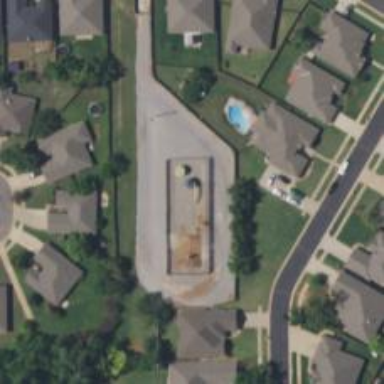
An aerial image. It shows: Storage tank with man-made structure.